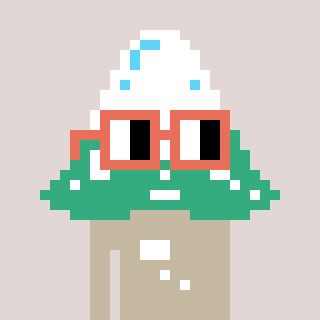
a pixel art character with square orange glasses, a snowy mountain-shaped head and a bege-colored body on a warm background